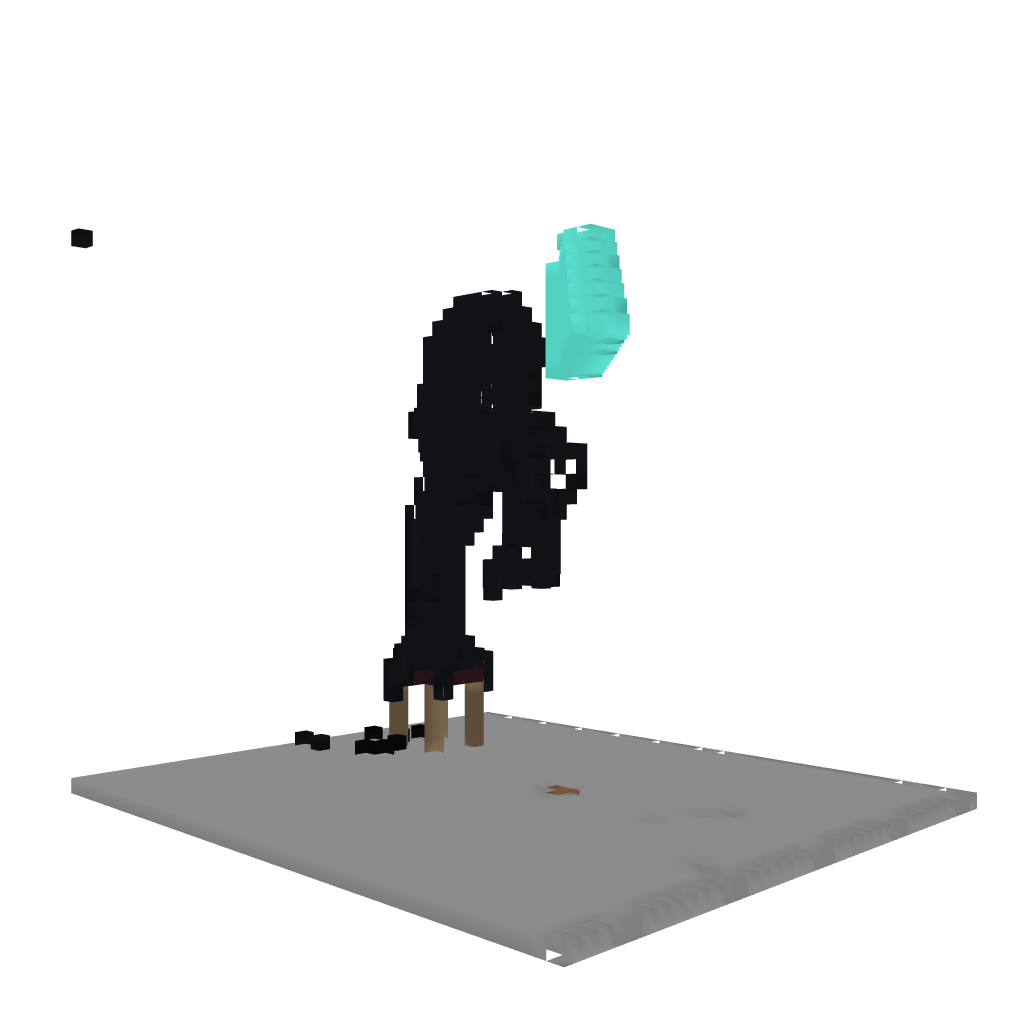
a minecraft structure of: Grim Reaper - By Cybersneeze